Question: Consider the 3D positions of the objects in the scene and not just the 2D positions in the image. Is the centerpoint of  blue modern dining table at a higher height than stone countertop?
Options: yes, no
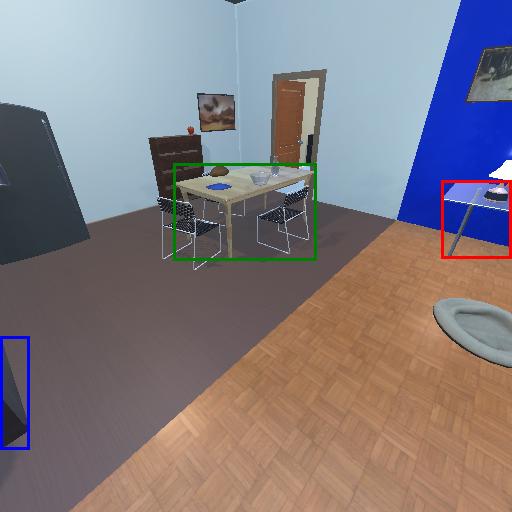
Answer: yes